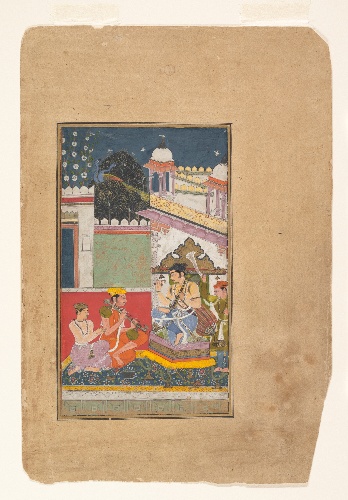
Date: mid-17th century
Object type: Folio
Classification: Paintings
Medium: Ink and opaque watercolor on paper
Culture: India (Rajasthan, Bundi)
Dimensions: 8 1/4 x 4 3/4 in. (20.9 x 12.1 cm)
Department: Asian Art
Credit line: Gift of Phillips, Gold and Company, 1981
Accession year: 1981
Repository: Metropolitan Museum of Art, New York, NY
Tags: Musical Instruments|Men